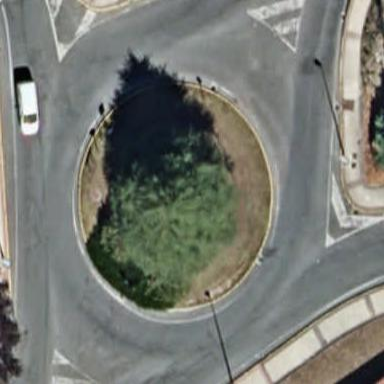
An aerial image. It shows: Tertiary road with asphalt surface leading to roundabout.